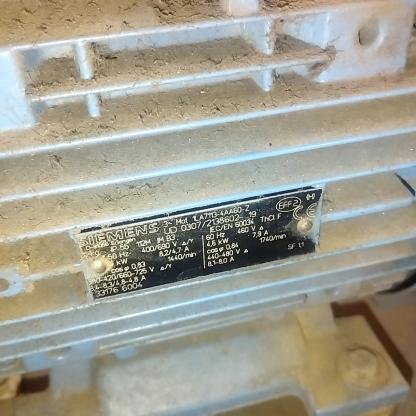
Klasa: tabliczka-znamionowa